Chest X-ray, AP view. Patient: 38 years old, sex M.
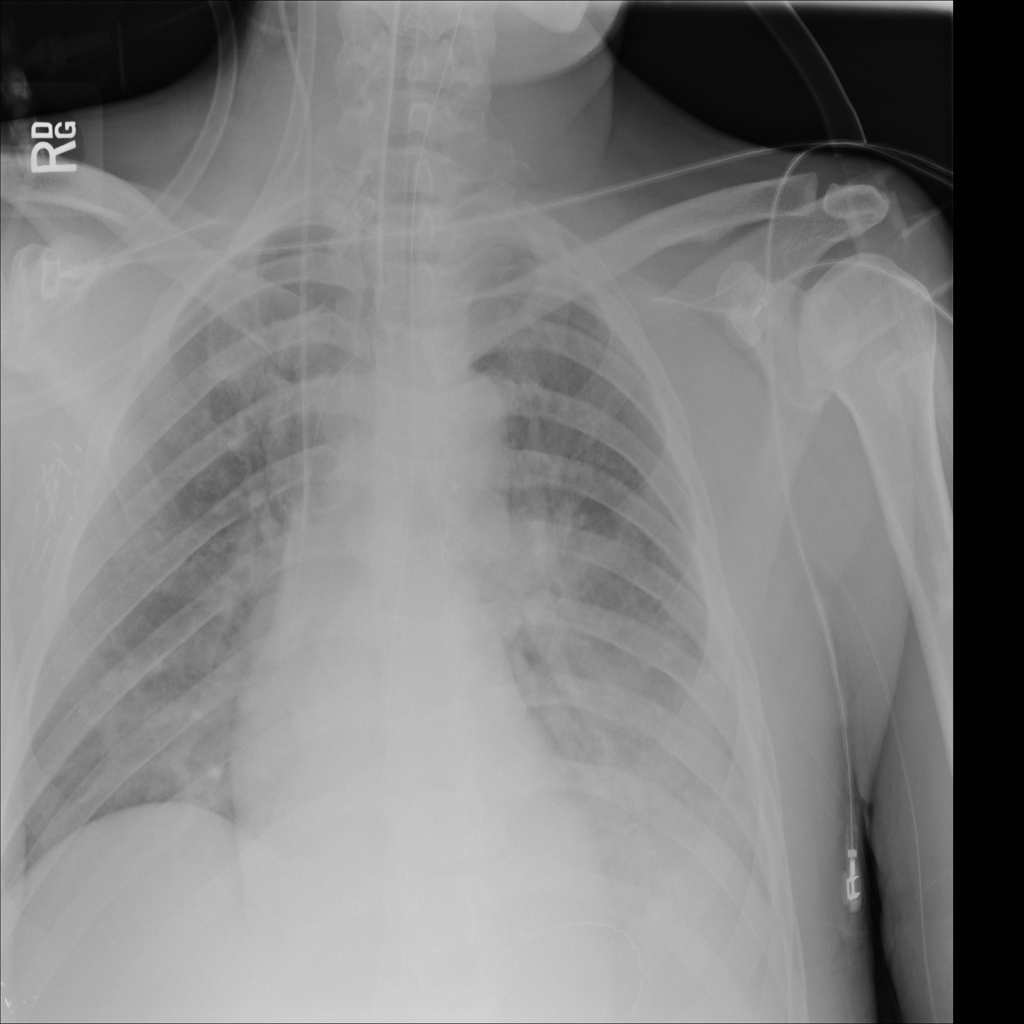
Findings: Effusion